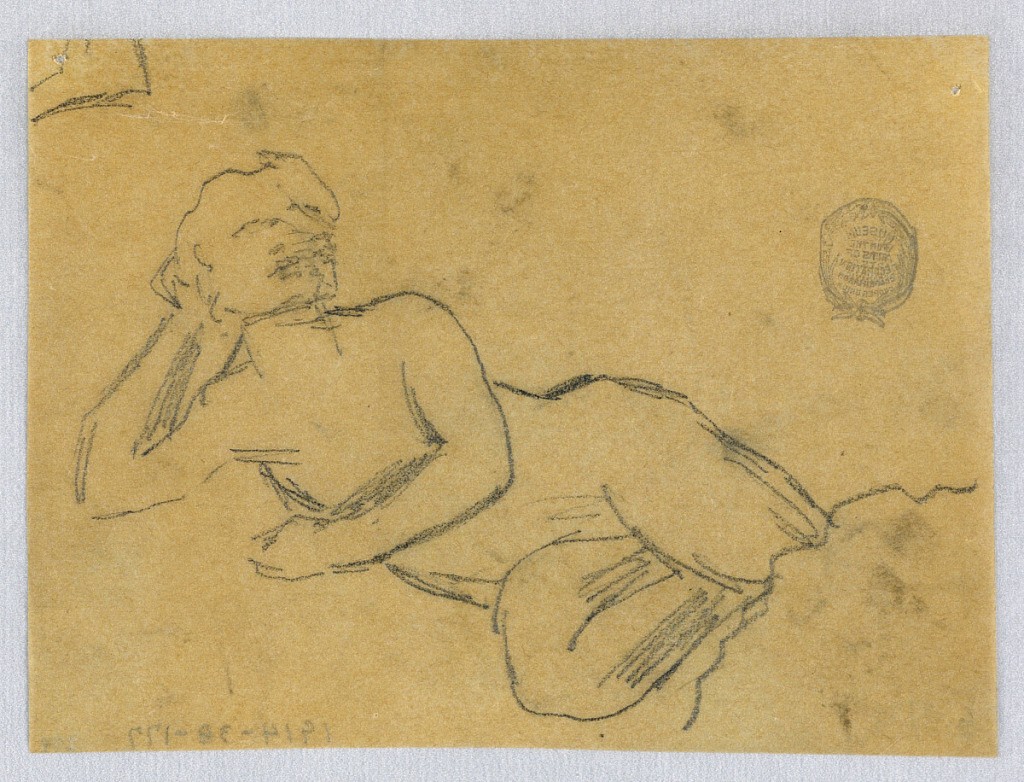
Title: Sketch of a Female Nude
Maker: Francis Augustus Lathrop, American, 1849–1909
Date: ca. 1895
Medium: Graphite on tracing paper
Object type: Drawing
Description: Woman reclining back to the left, her head supported on one elbow.